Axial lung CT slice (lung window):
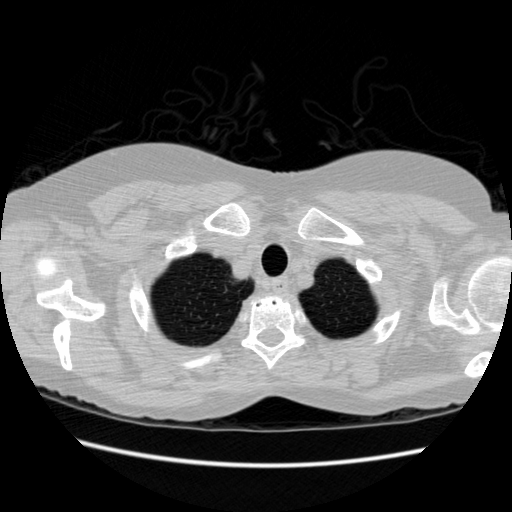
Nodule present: no